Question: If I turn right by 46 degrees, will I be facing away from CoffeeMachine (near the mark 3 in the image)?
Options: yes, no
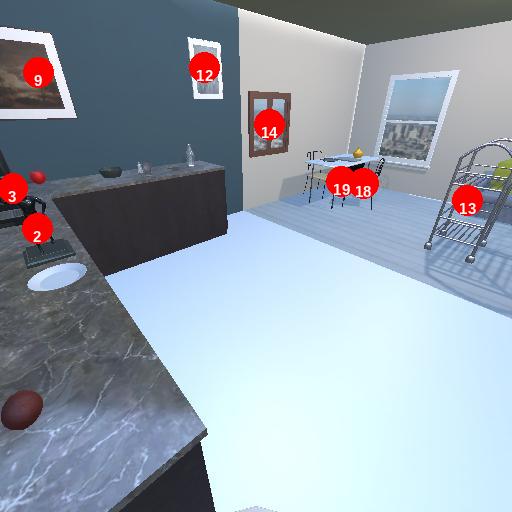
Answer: yes